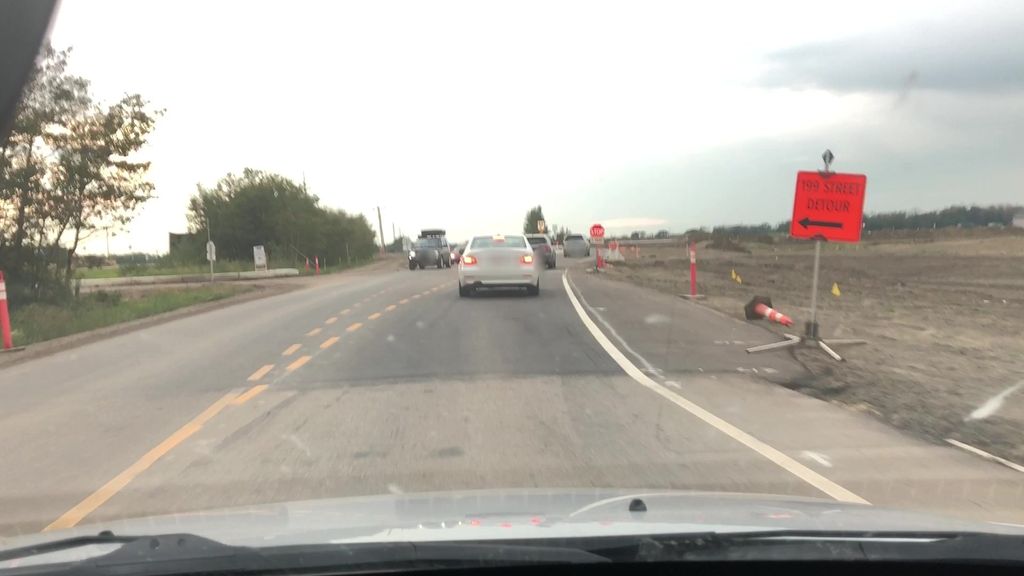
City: edmonton